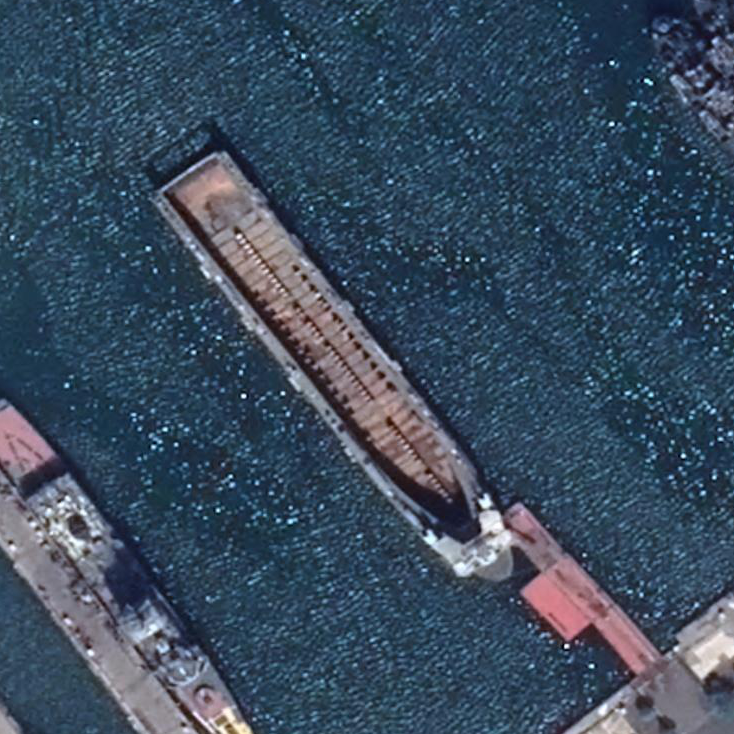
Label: civil